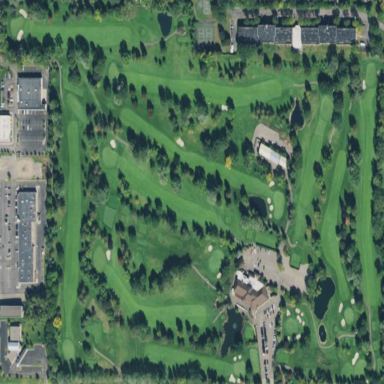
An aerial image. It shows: Golf course surrounded by greenery.